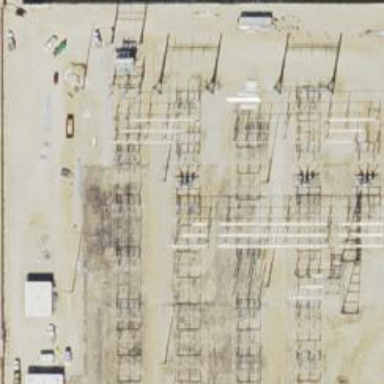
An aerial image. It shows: Switch used for power control.